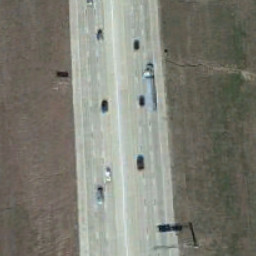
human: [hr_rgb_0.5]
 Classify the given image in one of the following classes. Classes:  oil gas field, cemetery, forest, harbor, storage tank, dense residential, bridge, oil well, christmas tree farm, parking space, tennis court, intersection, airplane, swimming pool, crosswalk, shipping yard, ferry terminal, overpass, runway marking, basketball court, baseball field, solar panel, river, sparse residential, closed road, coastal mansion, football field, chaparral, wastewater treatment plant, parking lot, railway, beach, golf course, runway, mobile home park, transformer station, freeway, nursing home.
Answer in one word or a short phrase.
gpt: freeway